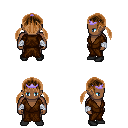
a pixel art fantasy rpg character, male body template, human, dark skin, brown robe, teal pants, brown twin-tailed hairstyle, purple tiara, white cloth bandages, black shoes, four views (front, back, left, right), 2x2 character sprite sheet, small pixel art, hard edges, no anti-aliasing